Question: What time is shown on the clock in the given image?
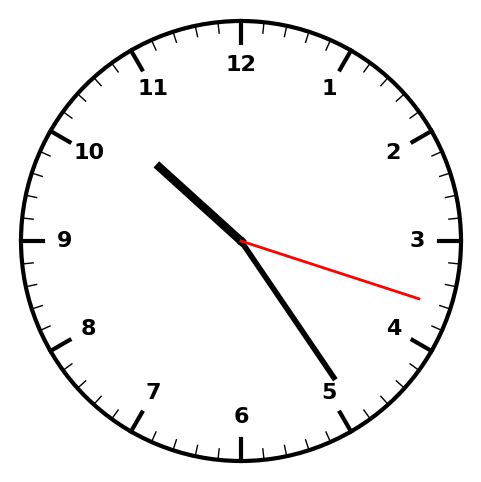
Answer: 10:24:18